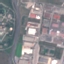
Label: Industrial